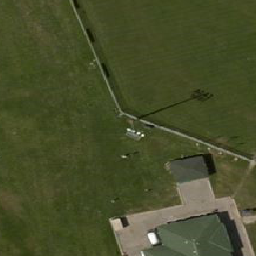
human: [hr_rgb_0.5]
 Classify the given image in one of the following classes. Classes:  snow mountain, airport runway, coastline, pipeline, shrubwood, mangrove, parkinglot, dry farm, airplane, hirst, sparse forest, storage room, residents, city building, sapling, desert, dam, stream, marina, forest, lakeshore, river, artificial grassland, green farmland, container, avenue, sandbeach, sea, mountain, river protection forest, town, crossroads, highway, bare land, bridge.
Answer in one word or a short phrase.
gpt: artificial grassland